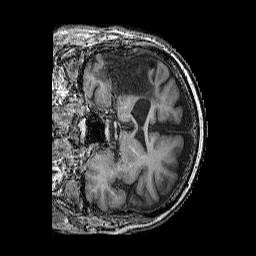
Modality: T1w
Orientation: coronal
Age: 55
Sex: male
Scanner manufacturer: siemens
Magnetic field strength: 3 T
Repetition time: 2.25 s
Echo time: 0.00415 s